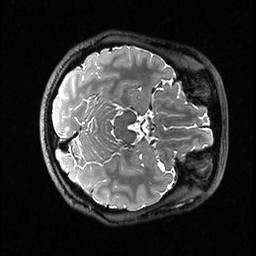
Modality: T1w
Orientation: axial
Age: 21
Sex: male
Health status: healthy
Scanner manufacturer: ge
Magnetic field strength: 3 T
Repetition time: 0.007348 s
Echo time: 0.003036 s